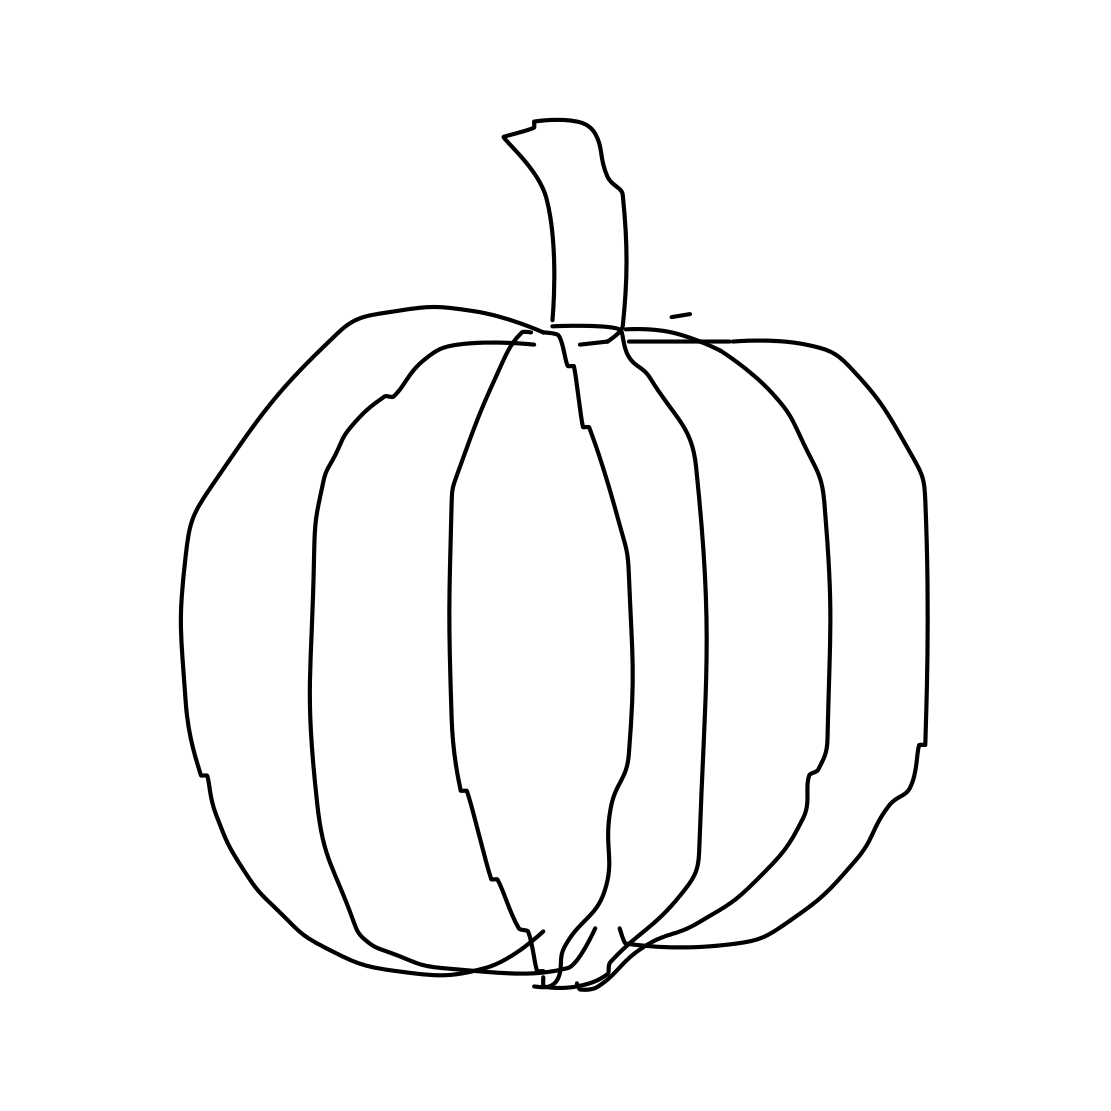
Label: pumpkin